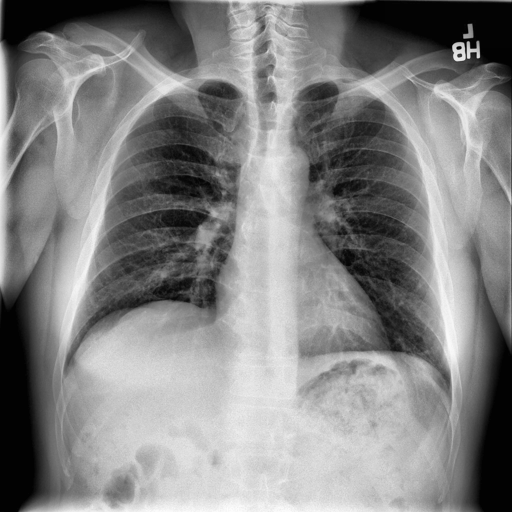
Finding: NORMAL